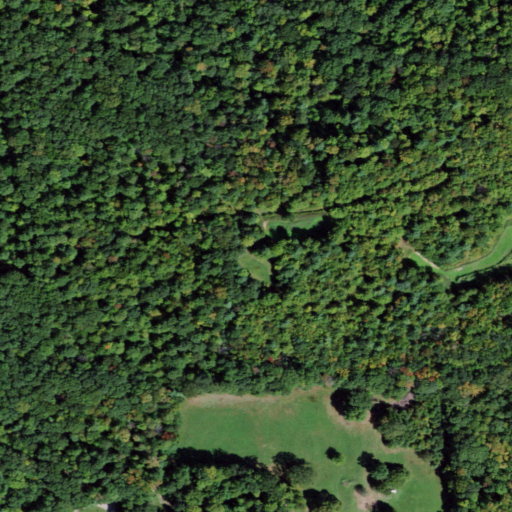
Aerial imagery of mountain in New York named Candor Hill containing deciduous forest, mixed forest, pasture, and open development